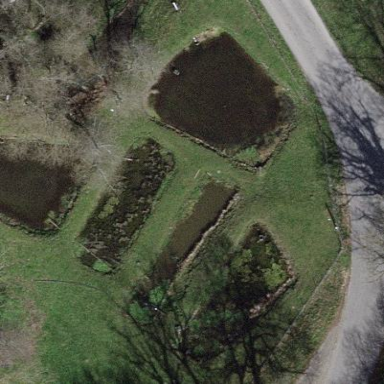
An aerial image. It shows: Pond with natural water.